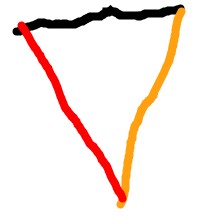
Shape: triangle